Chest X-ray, PA view. Patient: 49 years old, sex F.
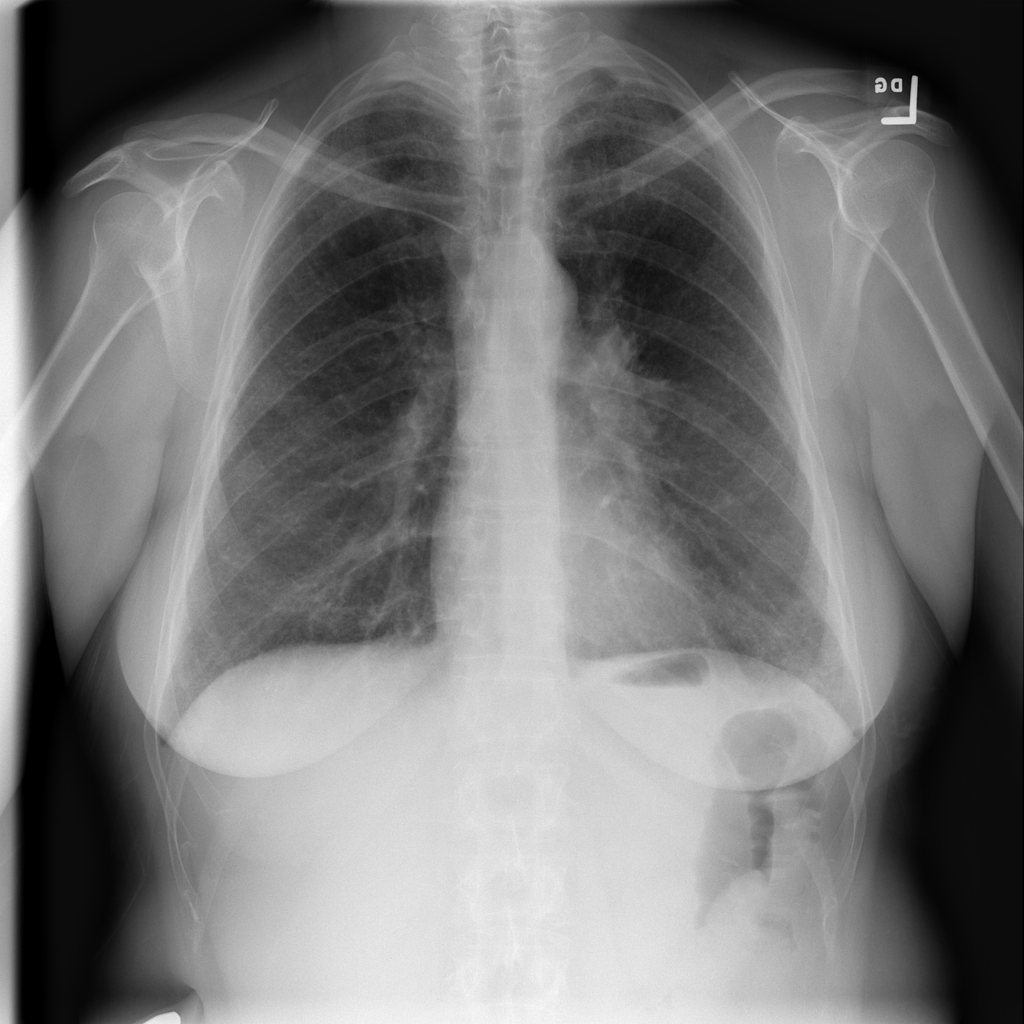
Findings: No Finding